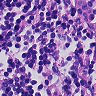
Metastatic tissue present: no